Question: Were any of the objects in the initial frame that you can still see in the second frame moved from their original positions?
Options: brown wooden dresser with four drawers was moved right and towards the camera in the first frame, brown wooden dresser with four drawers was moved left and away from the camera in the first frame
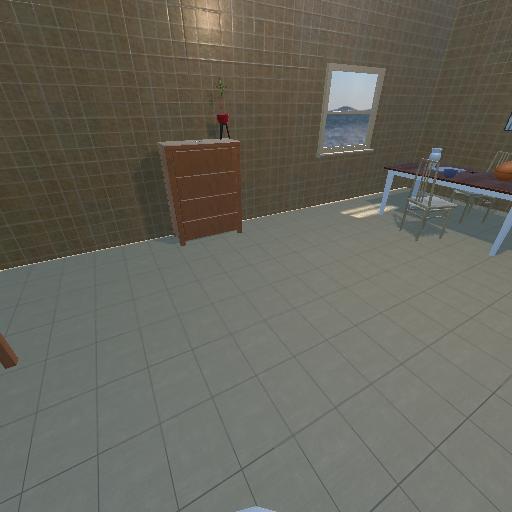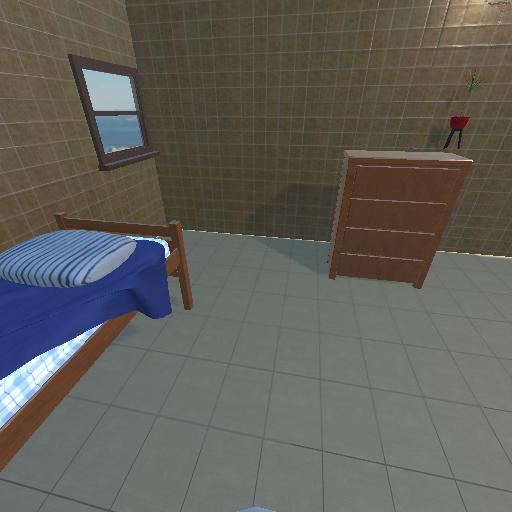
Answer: brown wooden dresser with four drawers was moved right and towards the camera in the first frame